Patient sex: F
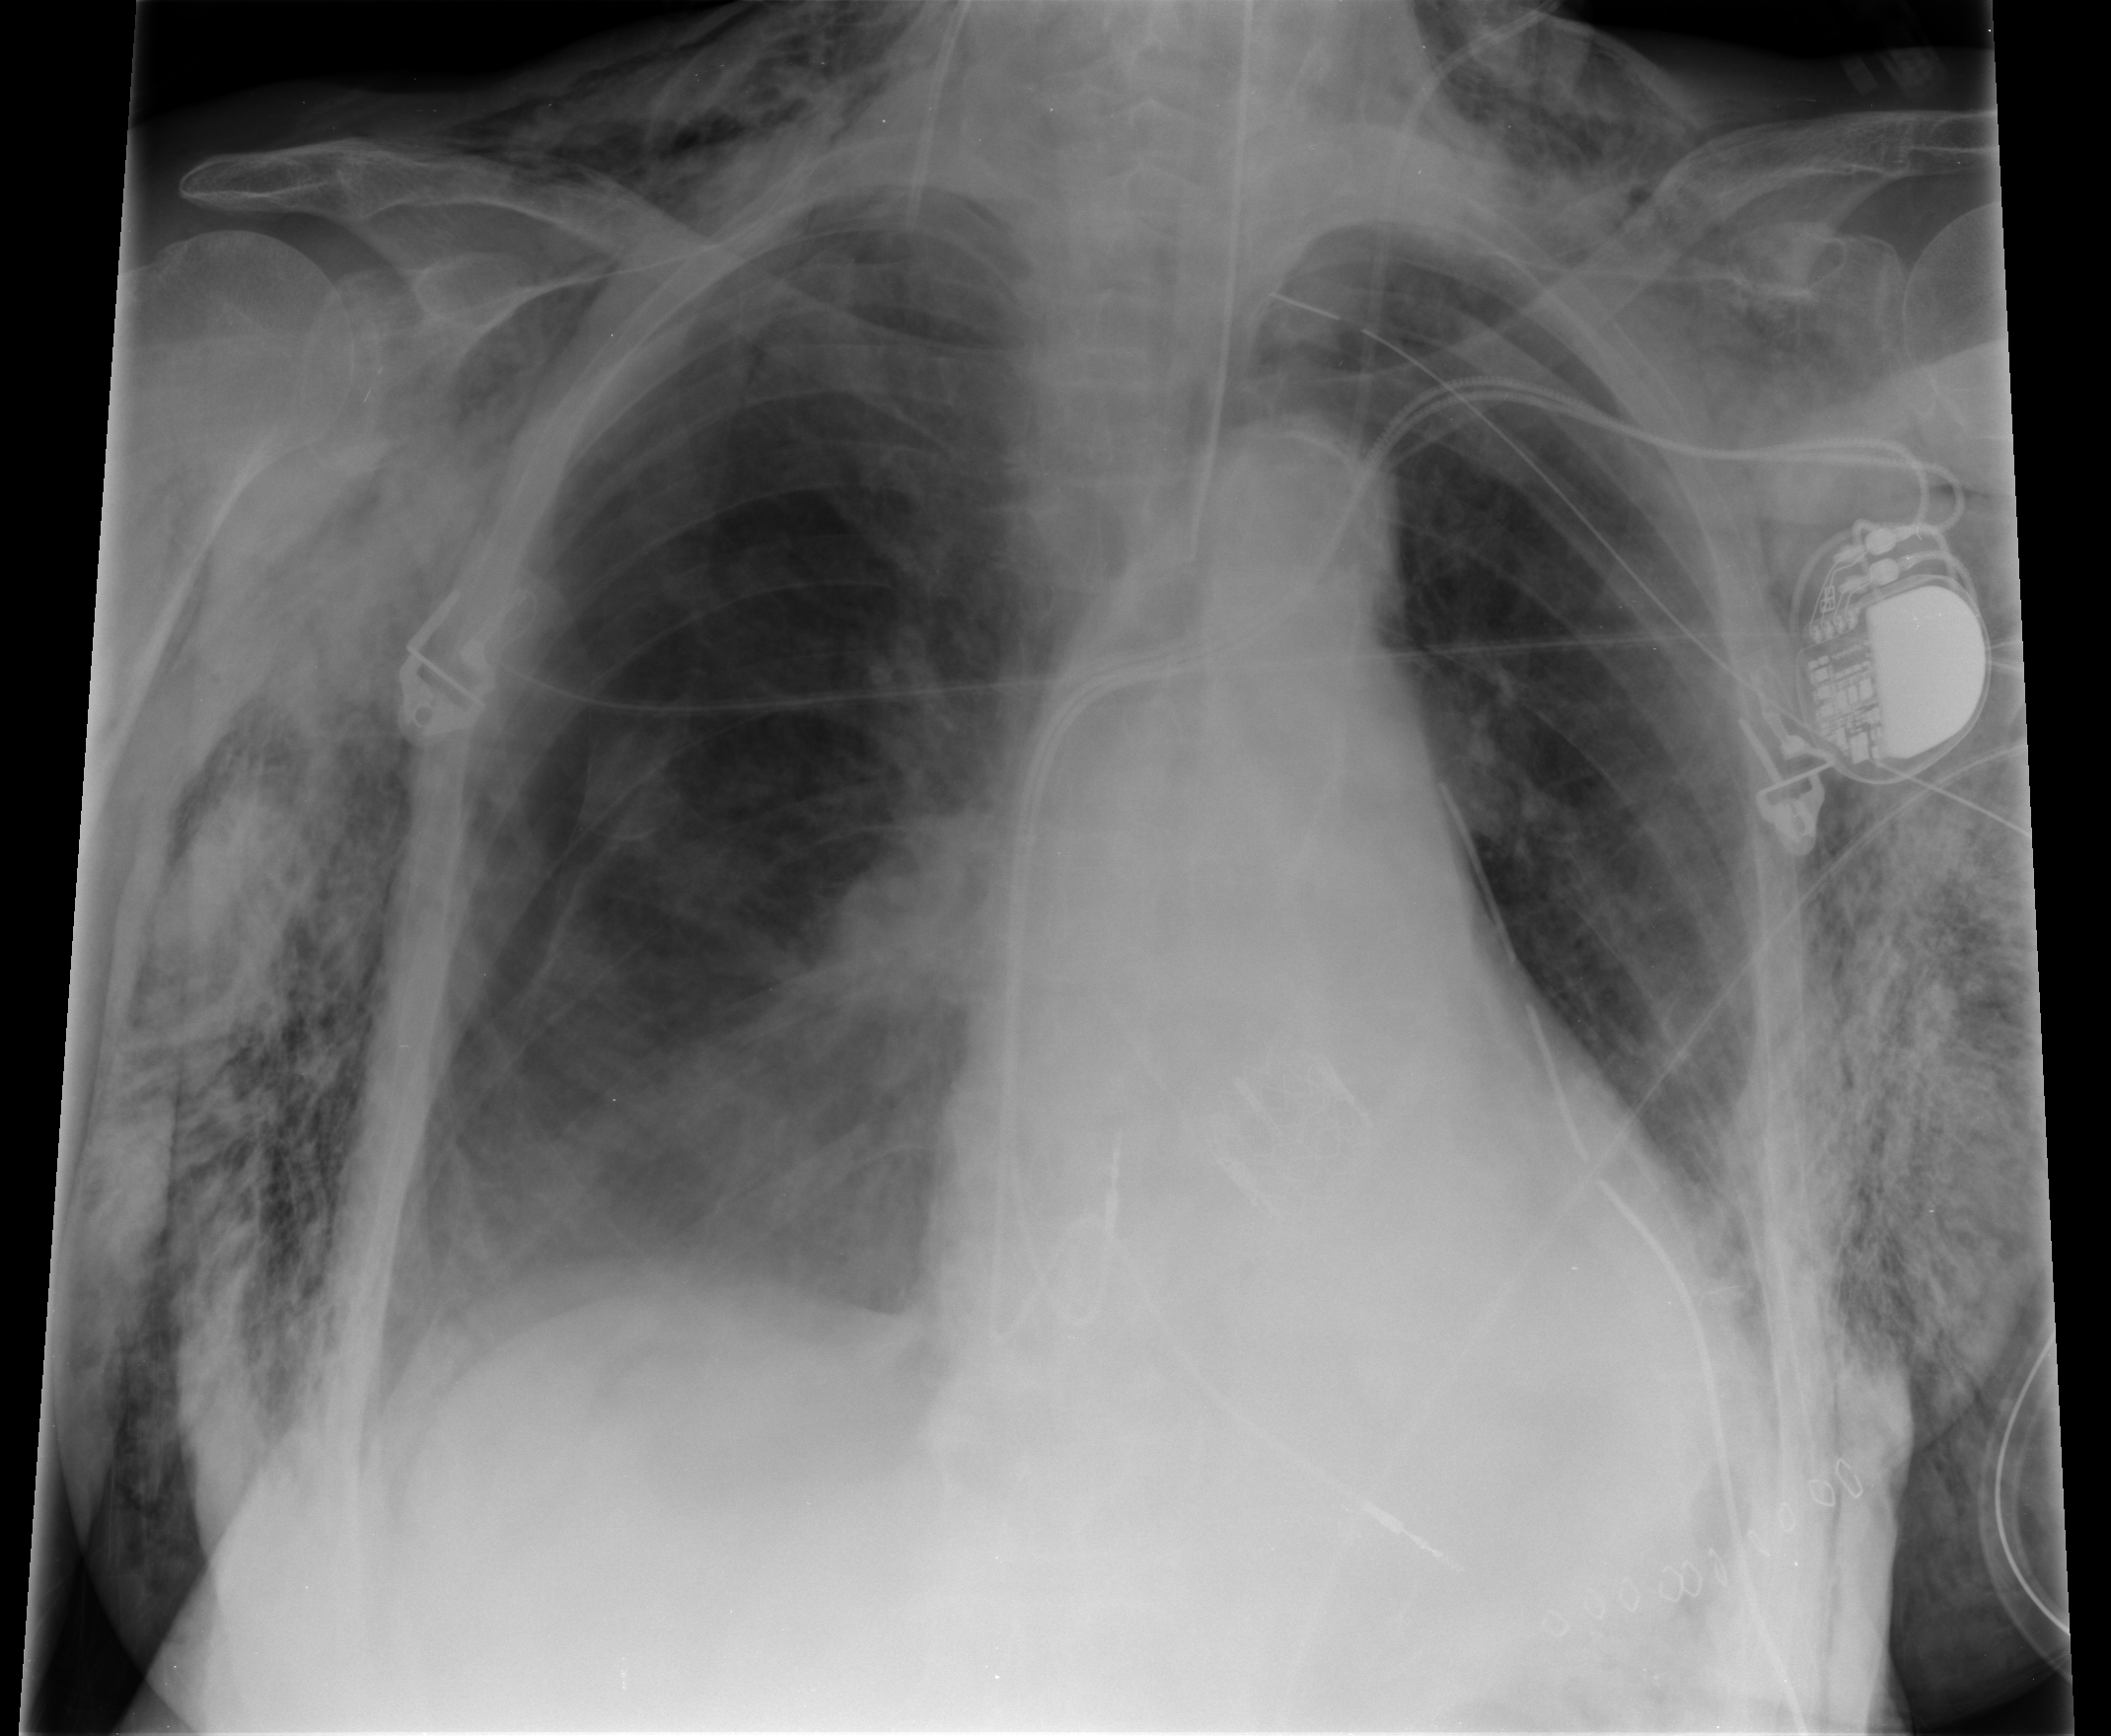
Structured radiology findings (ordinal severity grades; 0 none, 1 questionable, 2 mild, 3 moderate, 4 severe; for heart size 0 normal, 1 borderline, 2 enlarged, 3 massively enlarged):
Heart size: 1
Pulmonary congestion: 0
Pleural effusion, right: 0
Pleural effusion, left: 0
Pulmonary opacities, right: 0
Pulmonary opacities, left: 0
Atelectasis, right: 2
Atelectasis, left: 2